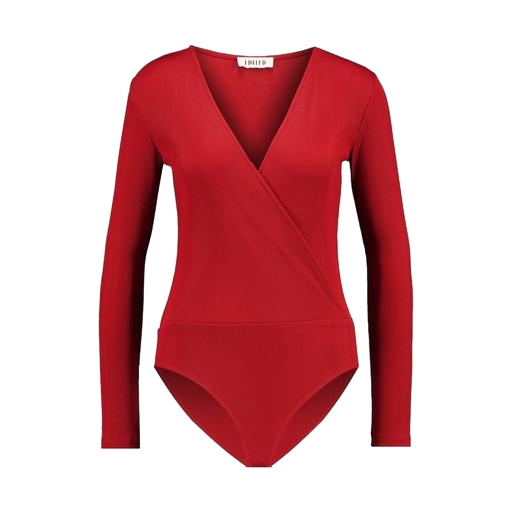
vibrant red and long sleeves, red and has long sleeves, red pleat wrap front top, white background